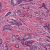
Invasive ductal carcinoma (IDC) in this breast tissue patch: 1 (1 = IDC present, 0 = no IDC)